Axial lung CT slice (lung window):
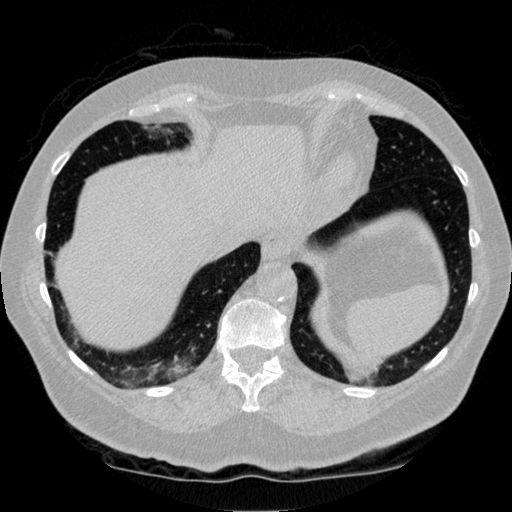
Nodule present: no